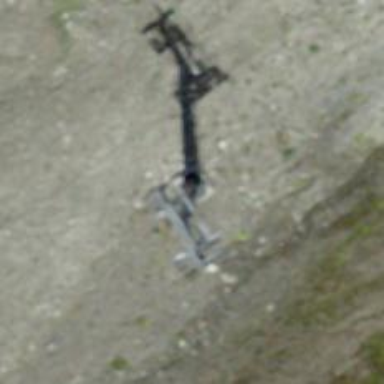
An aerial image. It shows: Chair lift captured from aerial perspective.